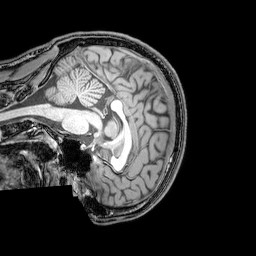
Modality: T1w
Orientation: sagittal
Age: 22
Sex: male
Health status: healthy
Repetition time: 0.081 s
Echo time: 0.037 s